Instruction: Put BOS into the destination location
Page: home
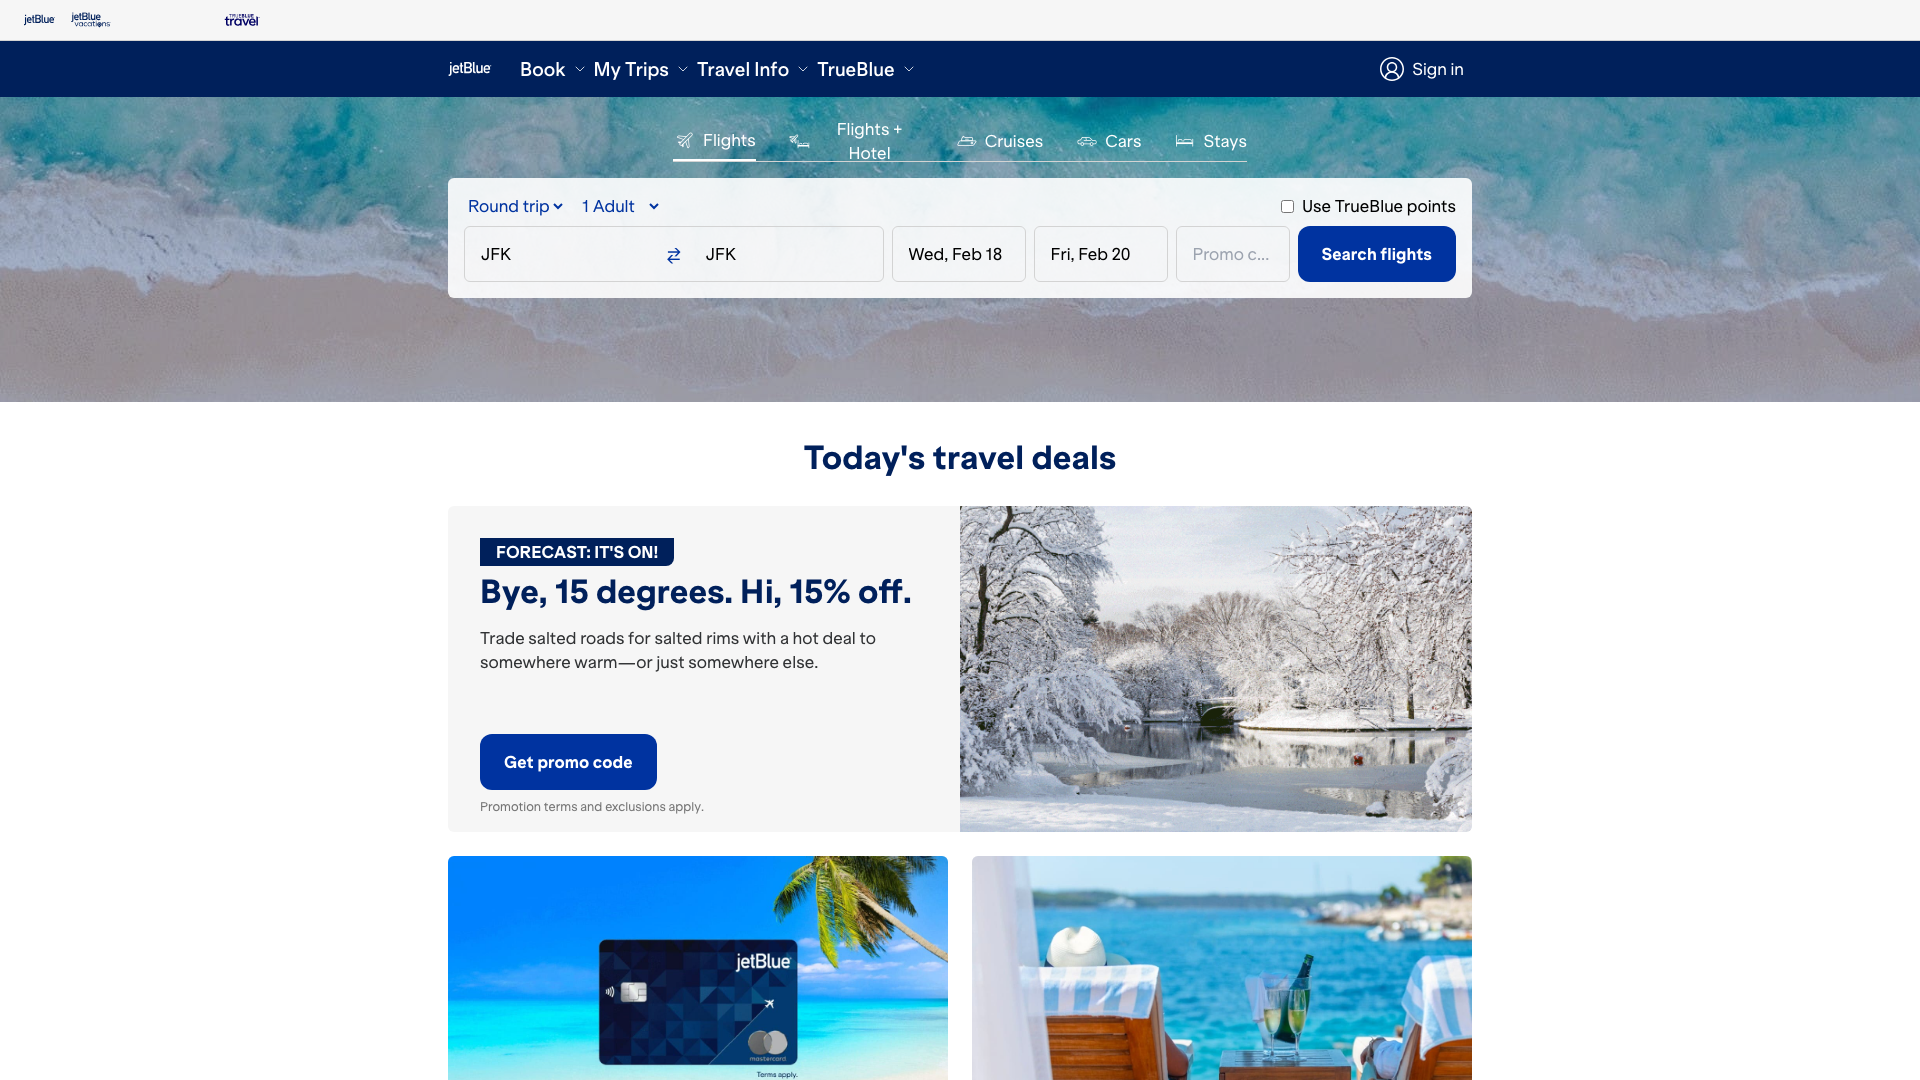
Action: type